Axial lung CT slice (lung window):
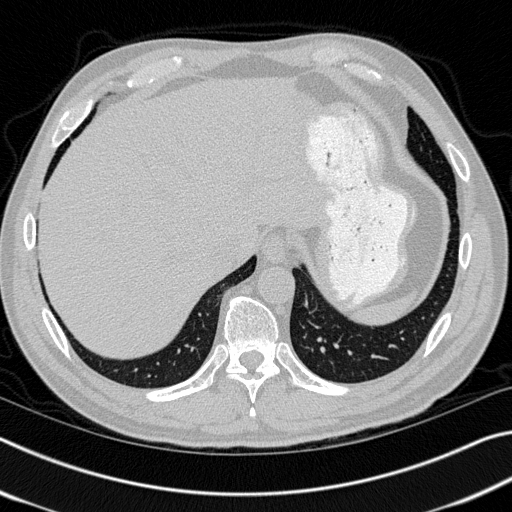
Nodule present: no